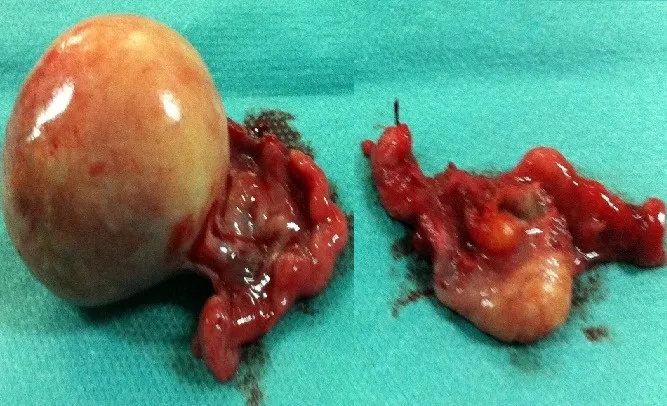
Macroscopic appearance of the resected bilateral oophorectomy.
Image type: medical_photograph (other_medical_photograph)